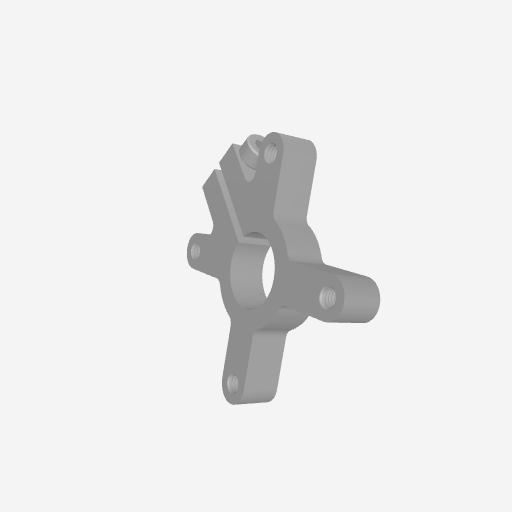
Part: ClampingHub15ID